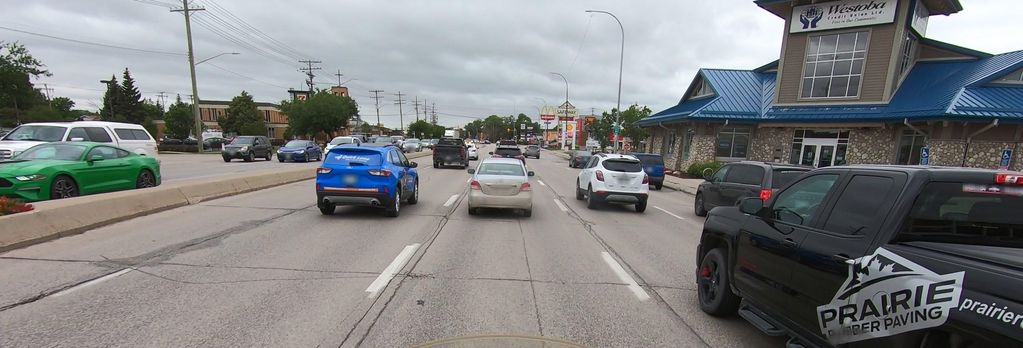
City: winnipeg